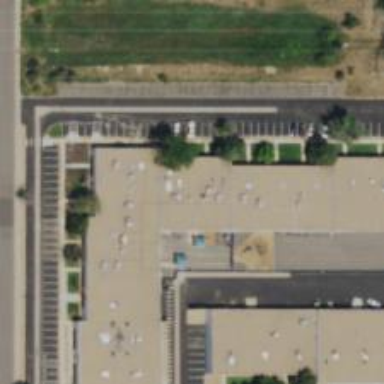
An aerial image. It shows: School.